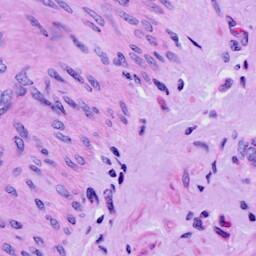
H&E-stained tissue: Cervix